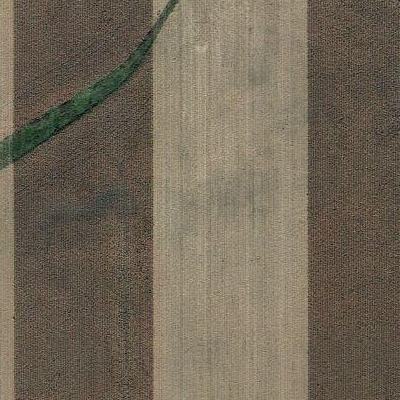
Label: Field